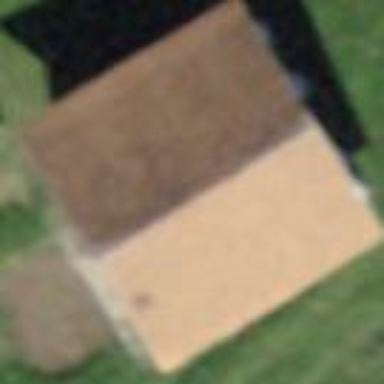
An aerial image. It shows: Barn.